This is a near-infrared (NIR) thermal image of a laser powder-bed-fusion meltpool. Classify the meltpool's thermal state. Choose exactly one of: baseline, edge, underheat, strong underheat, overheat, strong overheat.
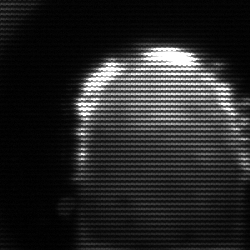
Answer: baseline